Question: I'm trying to make a triangle like the one in the right in the following picture:

The problem is that what I want to achieve is a gradient of color from vertexes 1 and 2 proyected from C.
As far as I know this is not possible since vertex C must have a color on it's own, which will also blend into 1 and 2's colors, like in the left triangle of the picture.
If I set C to a middle point color, this generates an undesired result, since the taller the triangle is made, the less noticiable are the other vertex's colors.
Line C1 should be black, and line C2 should be white.
Is there any way to achieve this in OpenGL?
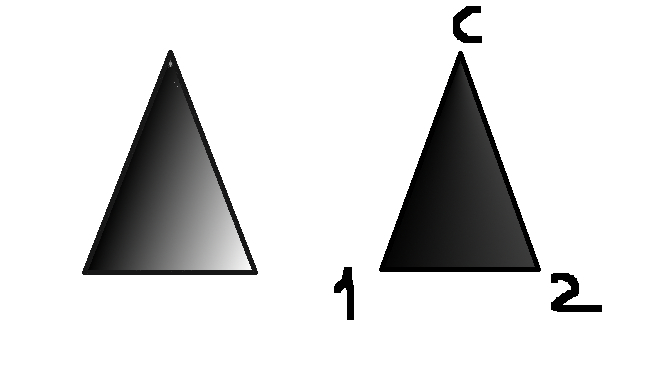
Answer: There are two ways, but I don't know which makes most sense for your application. At a very high level:
1. Map a texture to the triangle. As the gradient is very smooth, it doesn't need to be very high resolution, and you can let linear filtering do the work for you.
2. Use a shader. More work to set up, but also more flexible, and gives you a 'perfect' result at any scale/resolution.
---
Update: if you're going to use a shader, the idea is the following.
Pass a 'varying vec2 coords' from the vertex shader to the fragment shader. Set the value for point 1 to '0,0', for point 2 to '1,0' and for point C to '0,1'. To get these values into the vertex shader, use an 'attribute'. Varying values will be interpolated across the triangle, much like texture coordinates and colours would. So the 'coords' variable is mapped to your triangle like this:
'''
y
1 +-----+
|\ |
|#\ |
|##\ |
|###\ |
|####\|
0 +-----+ x
0 1
'''
The fragment shader receives a 'coords' value somewhere inside the hashed area. To figure out how much of each colour you need to blend, compute the line through 'coords' and '0,1', and find its intersection with the 'x' axis. Thanks to the coordinate system of 'coords', this is a simple operation: simply divide 'coords.x' by 'coords.y'. Call this 'f'. (Note that this will give division by zero at point C, but this is expected as you never defined the colour there. You can check for that explicitly in the shader if you want.)
Indicating 'coords' with 'c' and representing the line with '.' characters, 'f' ends up somewhere between 0 and 1:
'''
y
1 +-----+
|\ |
|.\ |
|#c\ |
|#.#\ |
|##.#\|
0 +--f--+ x
0 1
'''
Now let's say you have 'uniform vec4 colour1' and 'uniform vec4 colour2' to define the colour at point 1 and 2, respectively. Then it's a simple matter of blending these: taking 'f' fraction of 'colour2' and '1-f' fraction of 'colour1' and adding them together. The GLSL 'mix' function does exactly this.